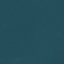
Land use / land cover class: SeaLake